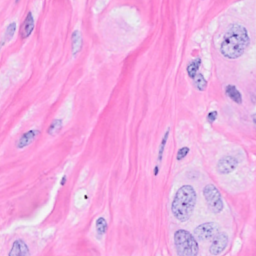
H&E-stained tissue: Breast